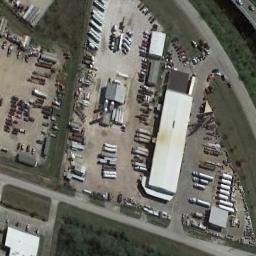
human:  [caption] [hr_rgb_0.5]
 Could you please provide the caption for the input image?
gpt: The industrial area is large .

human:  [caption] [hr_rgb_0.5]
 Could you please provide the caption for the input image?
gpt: There are many containers and a white building on the industrial area .

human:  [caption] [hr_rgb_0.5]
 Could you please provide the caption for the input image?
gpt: The industrial area has lots of industrial equipment and some workshops .

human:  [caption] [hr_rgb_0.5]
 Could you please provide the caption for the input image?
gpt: In an industrial area, There are factories and roads, There are planned parking lots, Items are parked, And there is good greening .

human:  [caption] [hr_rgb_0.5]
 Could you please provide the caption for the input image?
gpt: There are many houses of different shapes and sizes in the industrial zone .